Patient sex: F
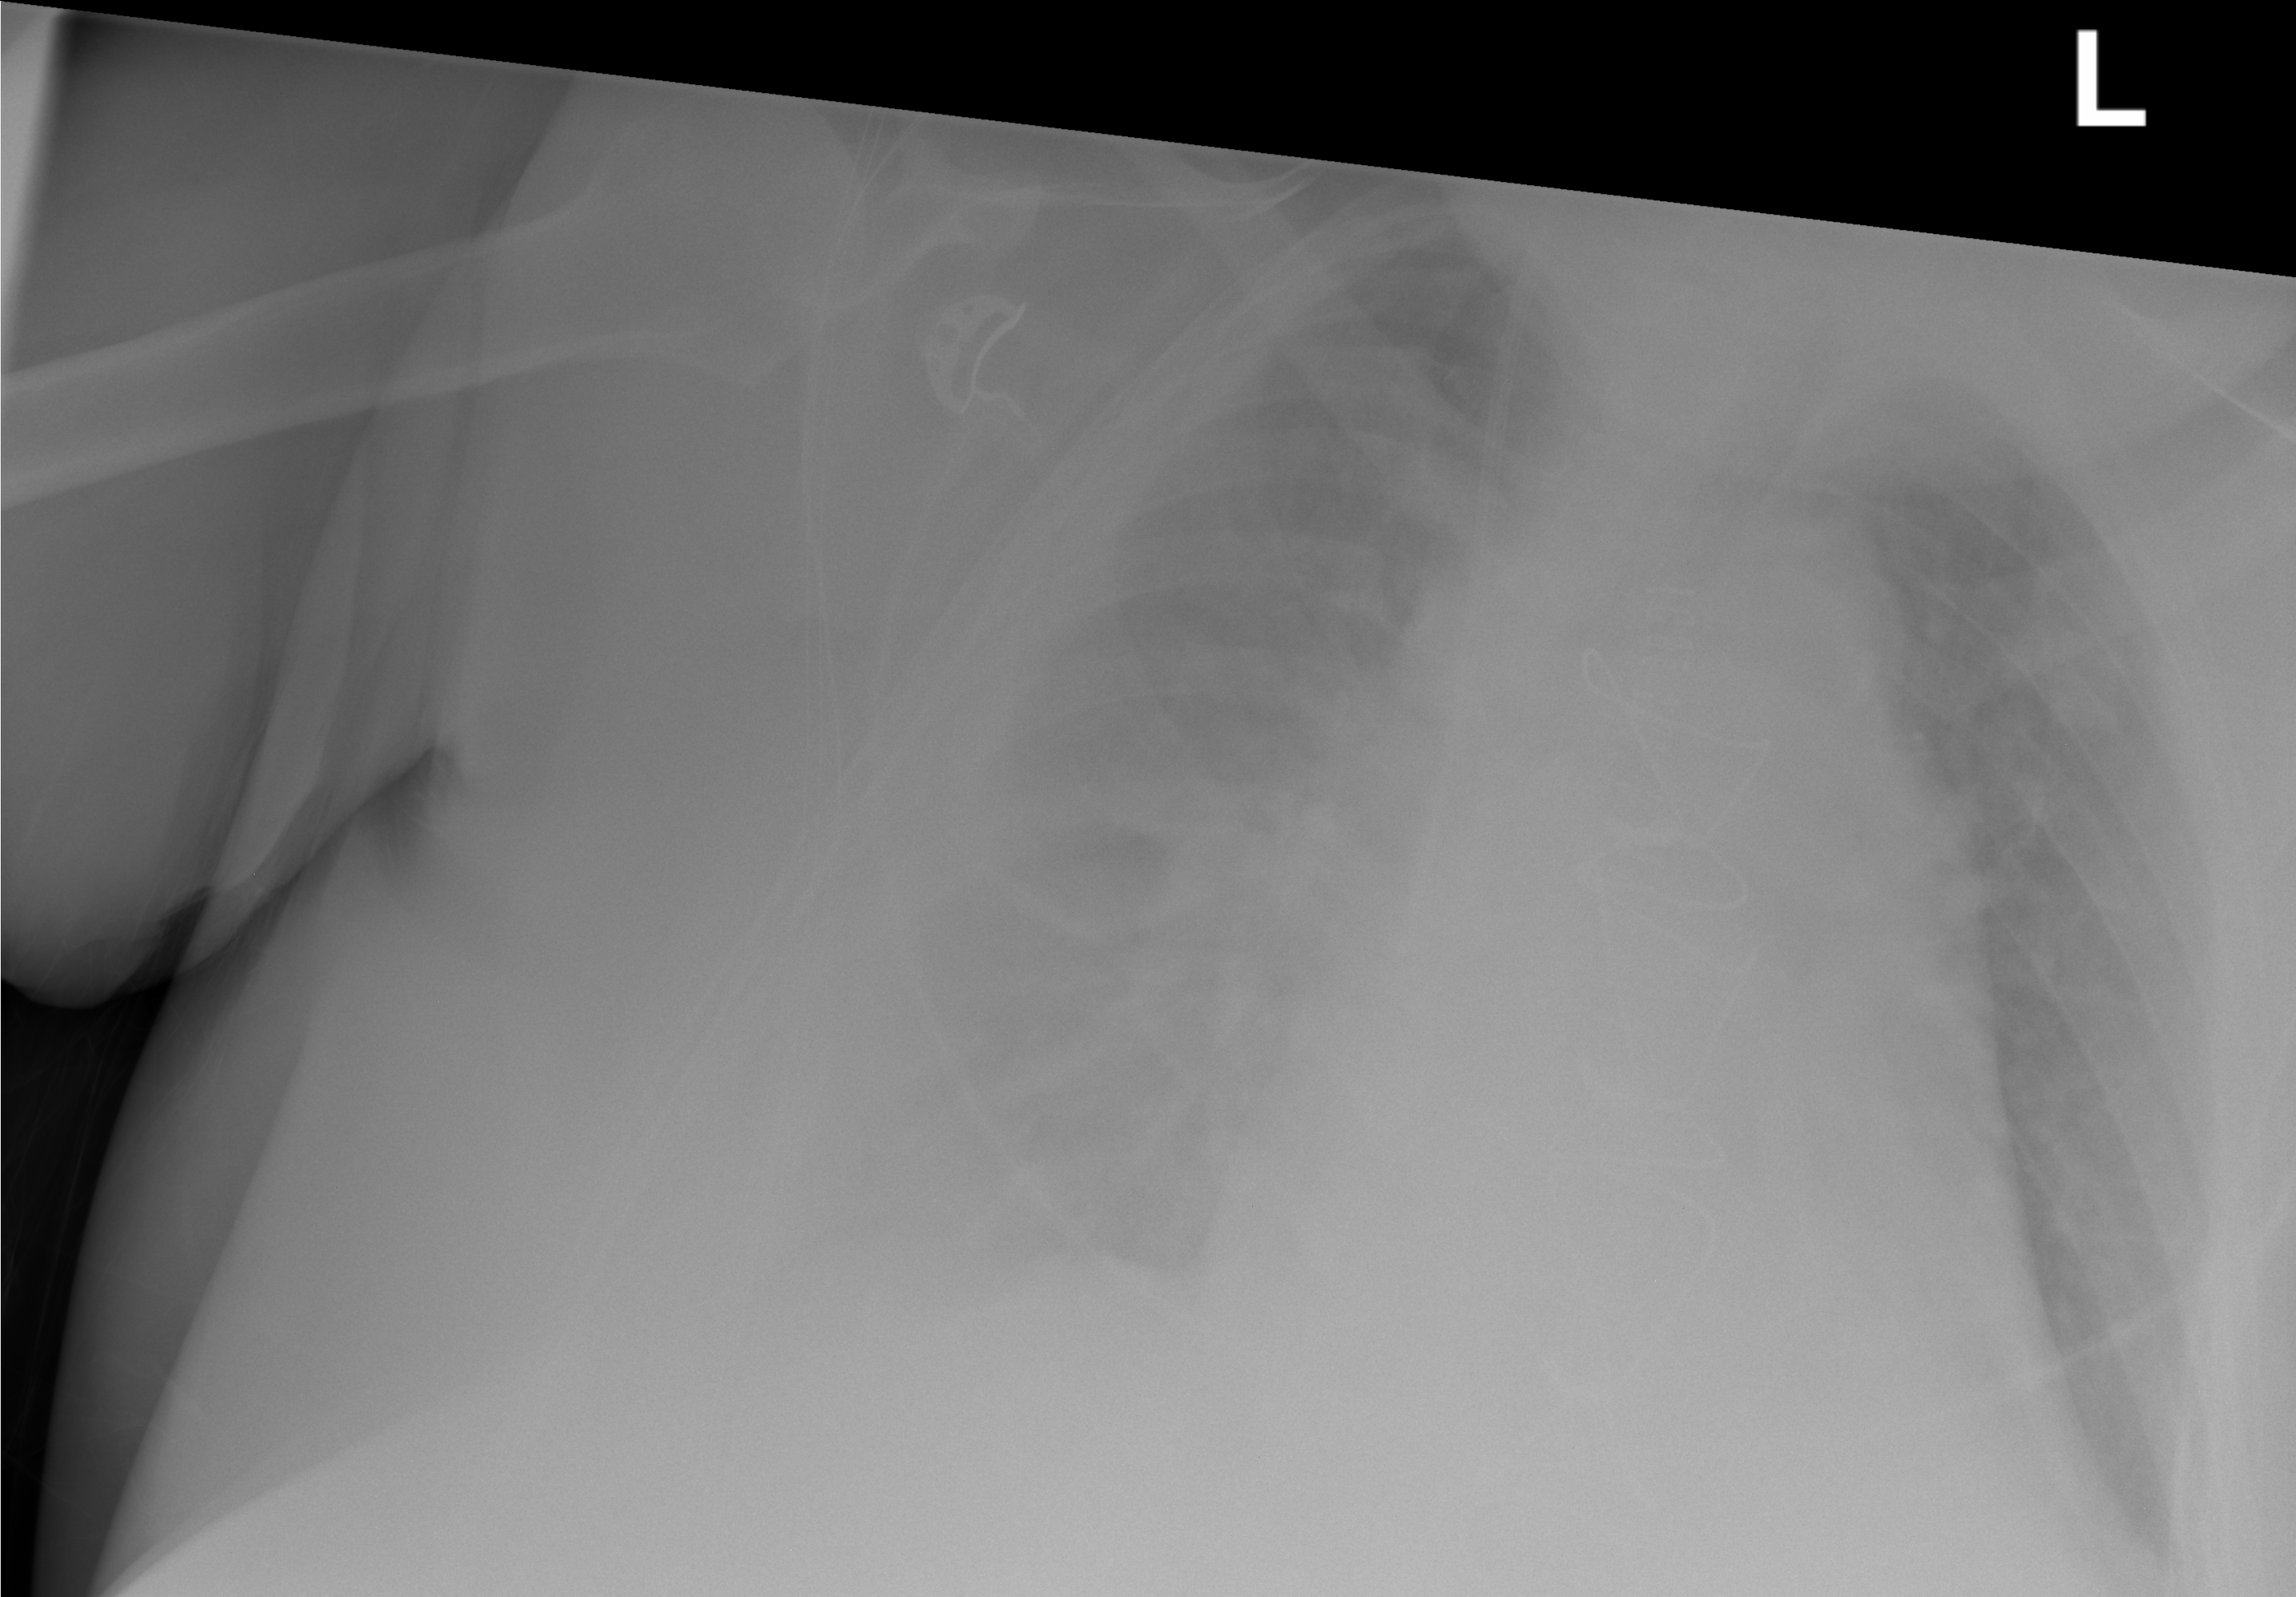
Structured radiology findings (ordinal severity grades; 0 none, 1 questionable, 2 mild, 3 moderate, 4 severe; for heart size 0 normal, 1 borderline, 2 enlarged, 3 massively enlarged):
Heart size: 2
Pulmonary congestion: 2
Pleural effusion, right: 3
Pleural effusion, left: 0
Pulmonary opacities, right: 1
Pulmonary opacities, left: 0
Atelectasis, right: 2
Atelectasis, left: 0